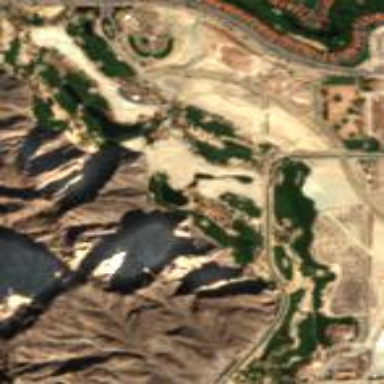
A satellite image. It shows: Golf course surrounded by greenery.